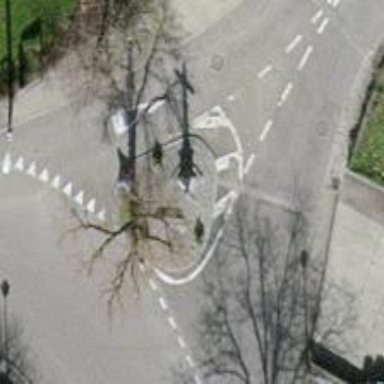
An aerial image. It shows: Wayside cross with historic significance.